Field crop: maize
Growth stage: 2
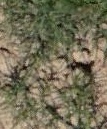
Species: salsola